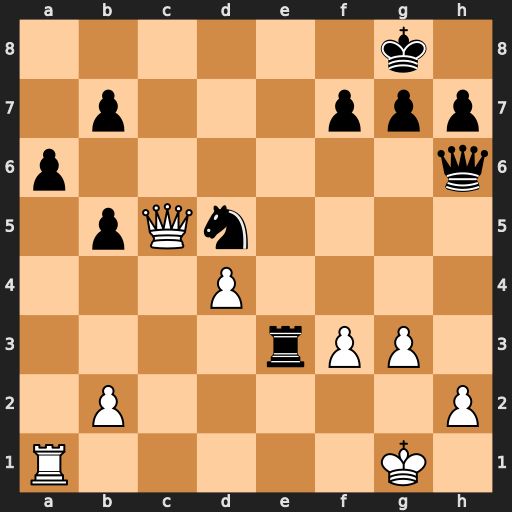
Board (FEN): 6k1/1p3ppp/p6q/1pQn4/3P4/4rPP1/1P5P/R5K1
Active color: w
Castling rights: -
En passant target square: -
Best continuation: Qc8+ Re8 Qxe8#